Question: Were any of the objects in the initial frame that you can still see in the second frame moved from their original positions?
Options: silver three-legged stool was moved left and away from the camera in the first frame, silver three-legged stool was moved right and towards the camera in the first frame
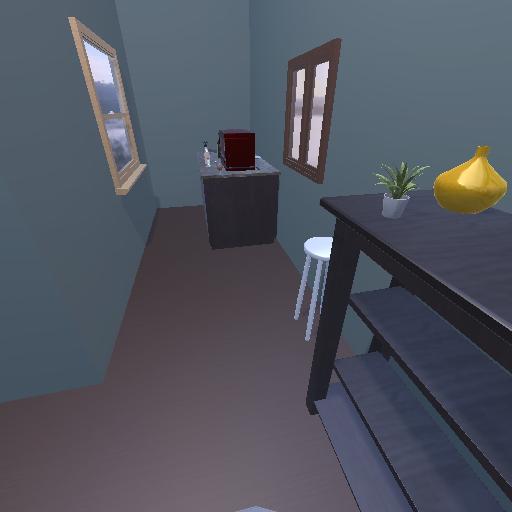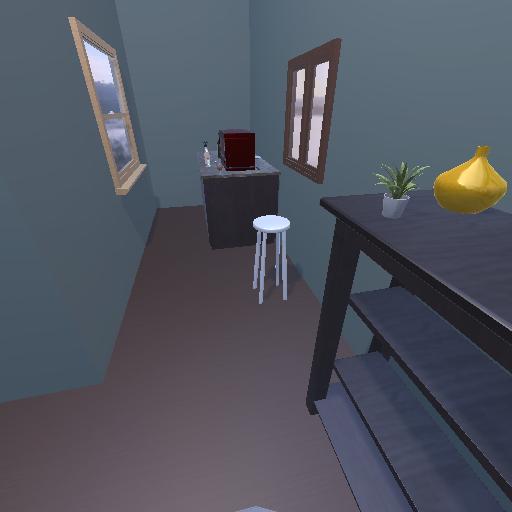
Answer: silver three-legged stool was moved left and away from the camera in the first frame